Question: Detect the length of the red line, where the side length of each grid on the chessboard is 0.5. The length of the red line is an integer multiple of the length of the floor tile. How long is the red line in the picture?
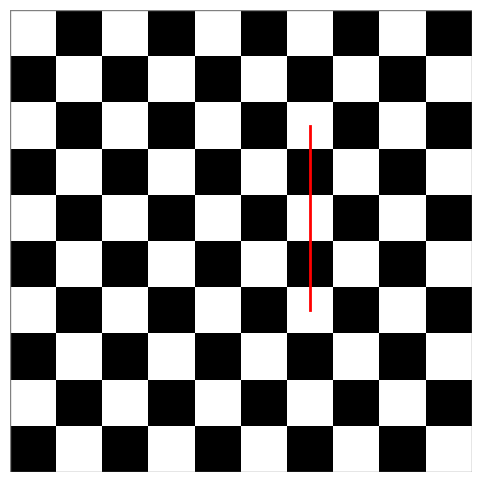
Answer: 2.0